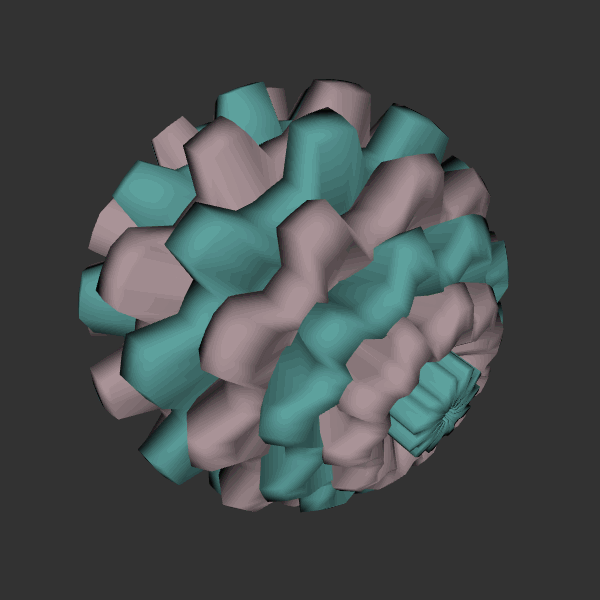
Background: dark